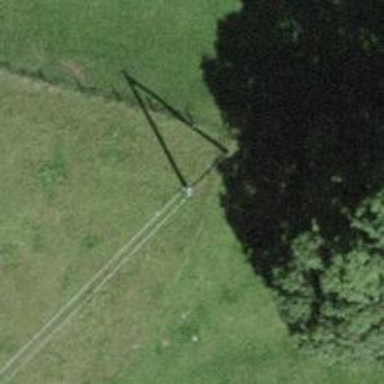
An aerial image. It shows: Minor power line.